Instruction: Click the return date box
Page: home
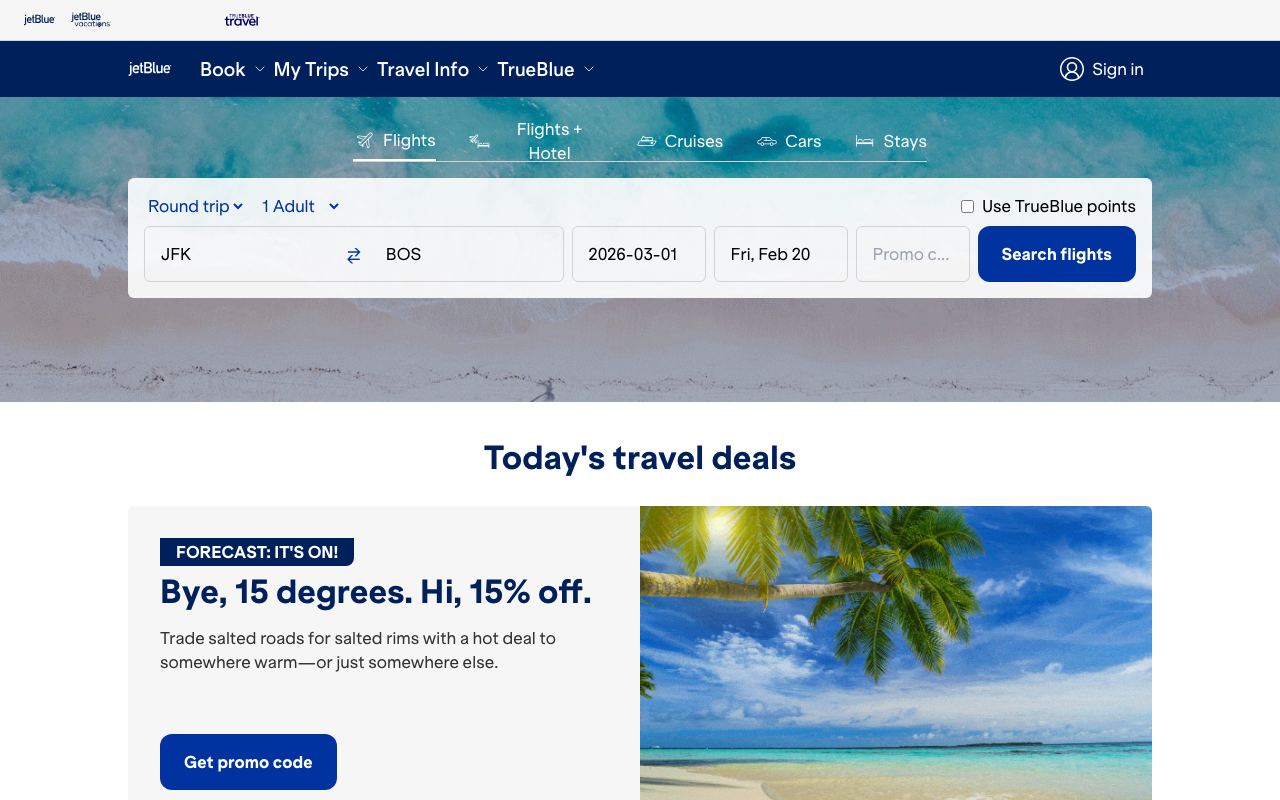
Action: click